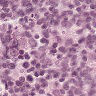
Metastatic tissue present: yes